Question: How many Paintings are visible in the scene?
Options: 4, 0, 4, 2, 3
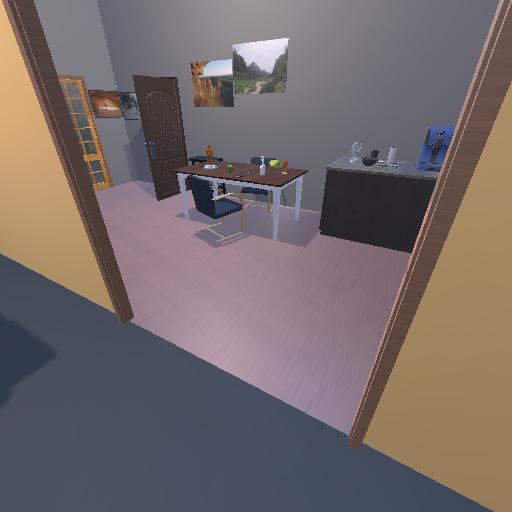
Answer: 4